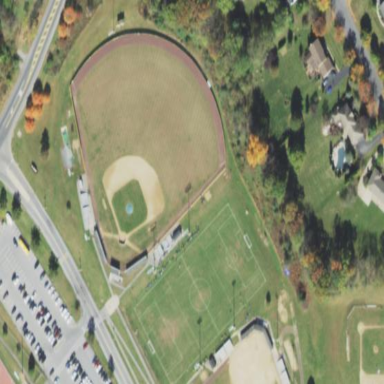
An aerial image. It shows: Pitch designated for baseball and softball activities.